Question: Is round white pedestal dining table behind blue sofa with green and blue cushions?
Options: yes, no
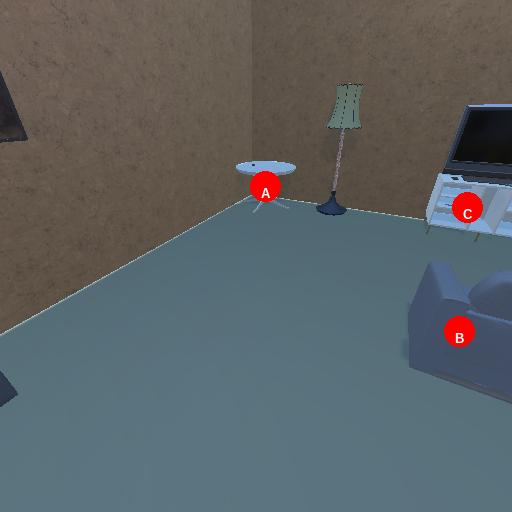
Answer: yes